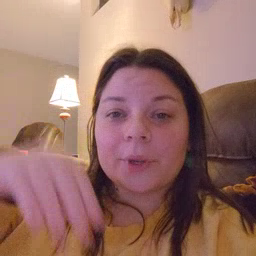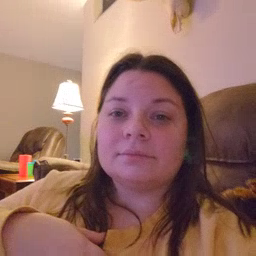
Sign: boy